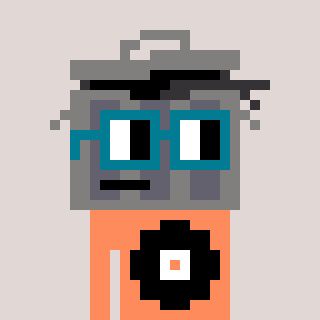
a pixel art character with square dark green glasses, a trashcan-shaped head and a peachy-colored body on a warm background